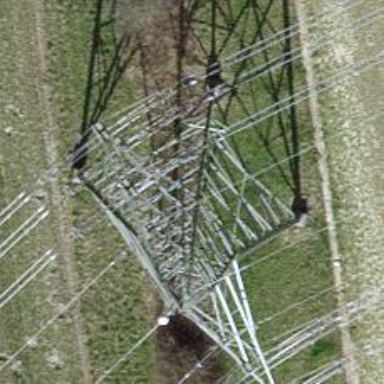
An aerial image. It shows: Towering power structure.